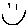
Label: smiley face